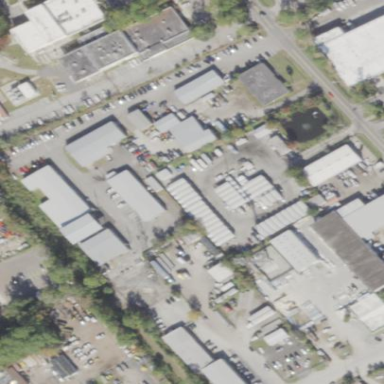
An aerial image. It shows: Industrial area with warehouses.